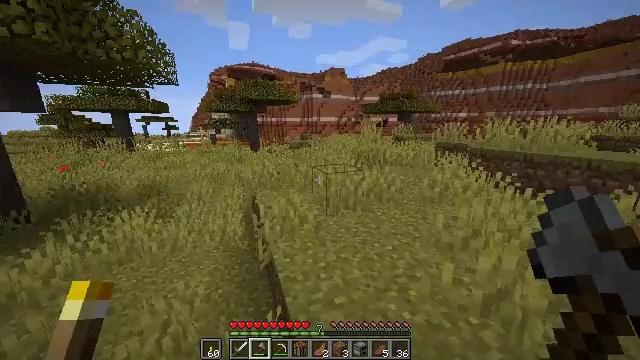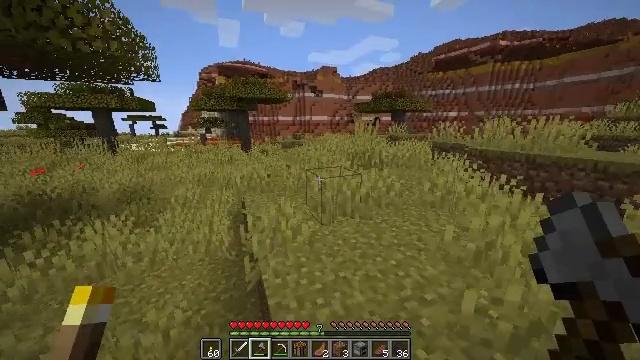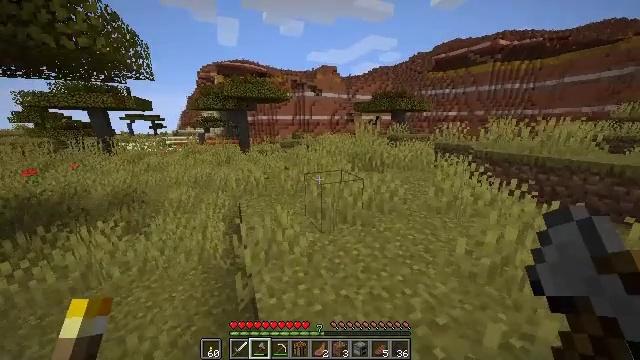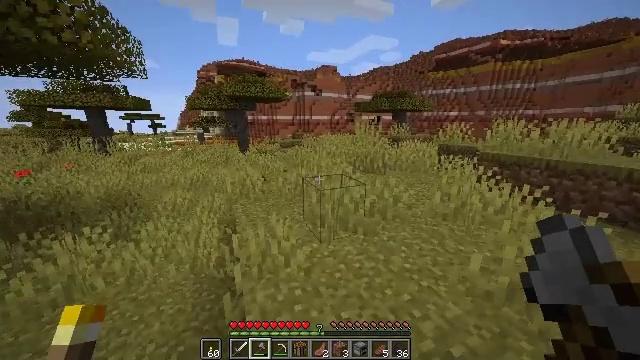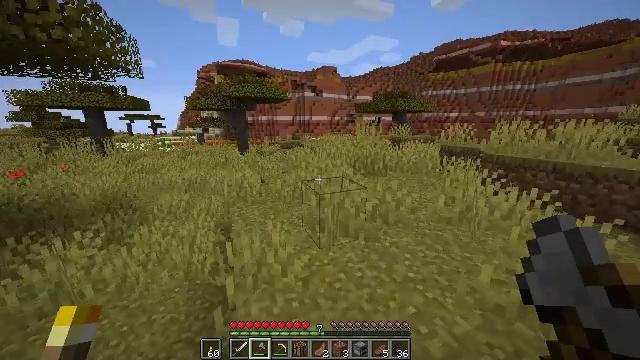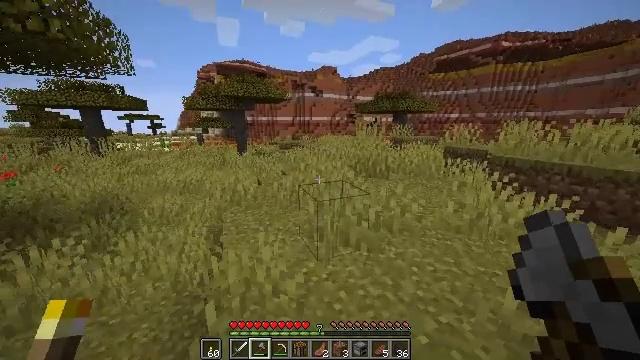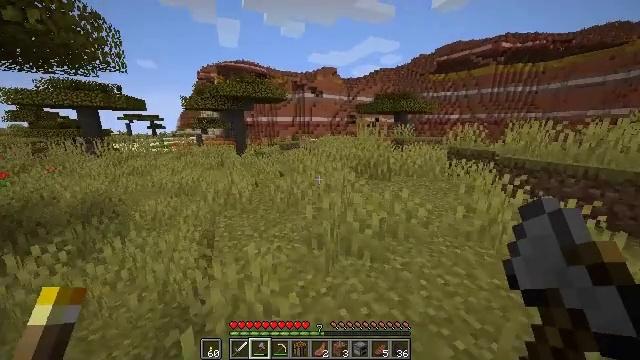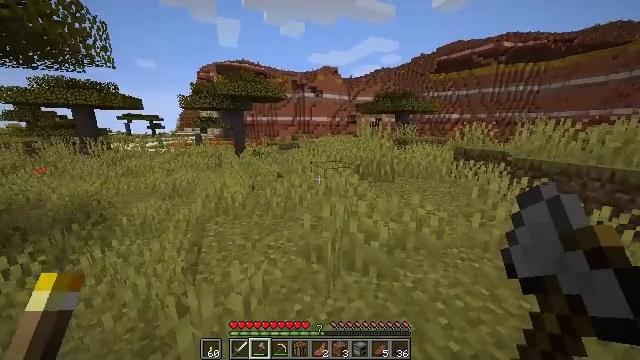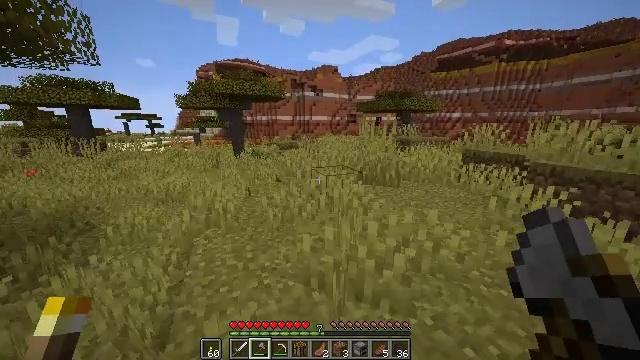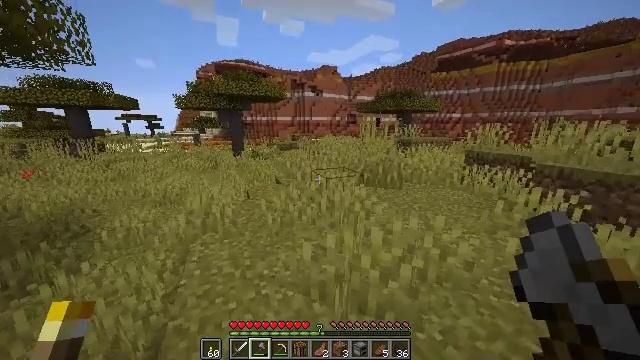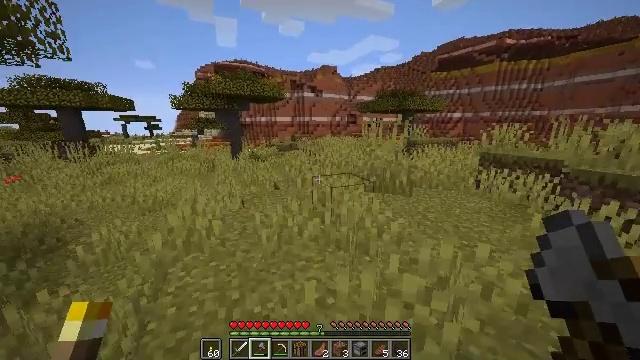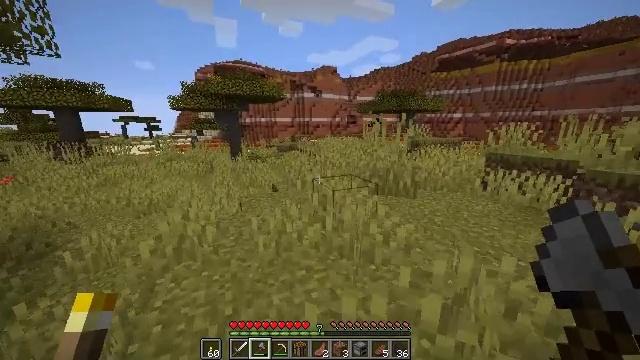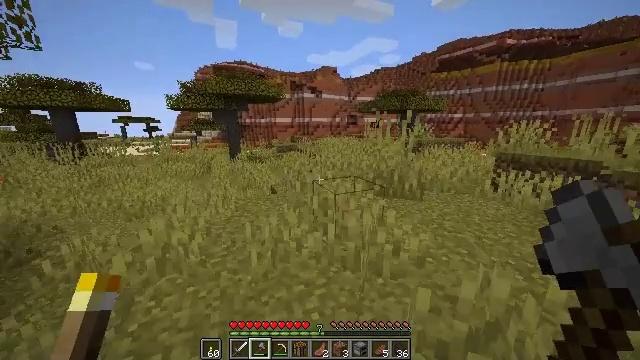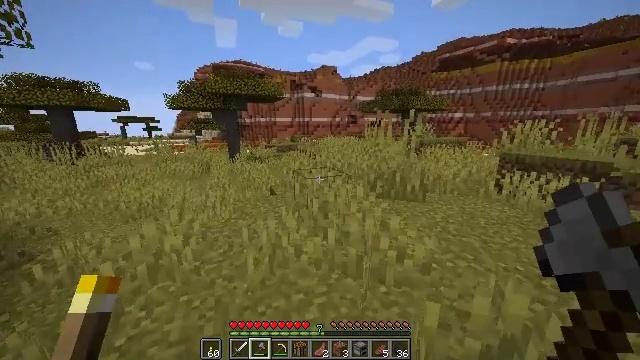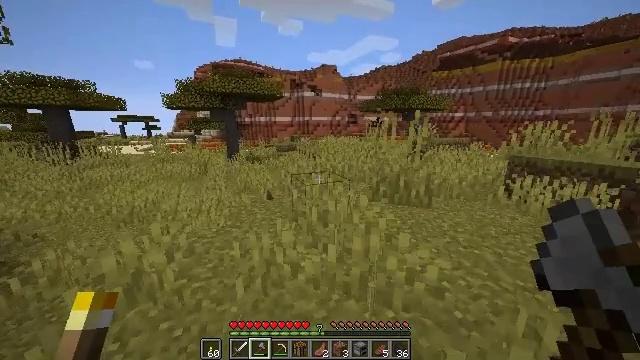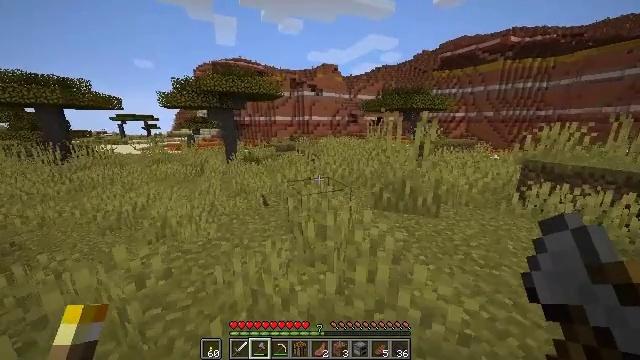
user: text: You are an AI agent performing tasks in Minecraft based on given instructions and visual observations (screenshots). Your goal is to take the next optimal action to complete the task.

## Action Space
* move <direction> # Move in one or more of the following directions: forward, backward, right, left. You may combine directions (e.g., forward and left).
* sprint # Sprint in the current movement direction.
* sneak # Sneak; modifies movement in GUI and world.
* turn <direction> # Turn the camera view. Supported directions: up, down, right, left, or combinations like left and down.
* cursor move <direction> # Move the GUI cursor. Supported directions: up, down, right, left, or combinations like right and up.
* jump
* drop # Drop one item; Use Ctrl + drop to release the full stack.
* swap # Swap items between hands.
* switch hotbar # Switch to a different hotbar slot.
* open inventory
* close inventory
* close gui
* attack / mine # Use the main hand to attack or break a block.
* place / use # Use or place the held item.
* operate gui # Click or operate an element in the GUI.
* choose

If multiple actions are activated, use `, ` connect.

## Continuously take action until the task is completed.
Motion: motion action
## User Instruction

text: Hunt a rabbit.
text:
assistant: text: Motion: move forward, sprint, turn right
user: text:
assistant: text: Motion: move forward, sprint
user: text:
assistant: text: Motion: move forward, sprint
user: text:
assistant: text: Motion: move forward, sprint
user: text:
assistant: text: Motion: move forward, sprint
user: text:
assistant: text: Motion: move forward, sprint
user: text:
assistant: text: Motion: move forward, sprint
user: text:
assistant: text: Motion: move forward, sprint
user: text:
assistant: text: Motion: move forward, sprint
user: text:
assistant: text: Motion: move forward, sprint
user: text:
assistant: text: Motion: move forward, sprint
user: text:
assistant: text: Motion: move forward, sprint
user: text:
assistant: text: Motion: move forward, sprint
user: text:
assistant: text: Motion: move forward, sprint
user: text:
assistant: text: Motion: move forward, sprint
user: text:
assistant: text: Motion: move forward, sprint
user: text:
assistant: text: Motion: move forward, sprint
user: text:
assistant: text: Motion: move forward, sprint
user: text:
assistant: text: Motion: move forward, sprint
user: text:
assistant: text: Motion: move forward, sprint
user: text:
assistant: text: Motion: move forward, sprint
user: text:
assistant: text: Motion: move forward, sprint
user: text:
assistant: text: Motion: move forward, sprint
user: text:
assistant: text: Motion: move forward, sprint
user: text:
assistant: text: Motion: move forward, sprint
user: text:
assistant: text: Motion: move forward, sprint, turn left
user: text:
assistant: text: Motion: move forward, sprint
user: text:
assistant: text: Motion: move forward, sprint
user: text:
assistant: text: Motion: move forward, sprint
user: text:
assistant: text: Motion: move forward, sprint